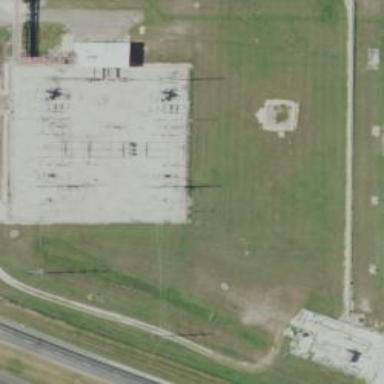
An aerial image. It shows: Industrial power substation enclosed by fence.